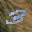
Label: 3